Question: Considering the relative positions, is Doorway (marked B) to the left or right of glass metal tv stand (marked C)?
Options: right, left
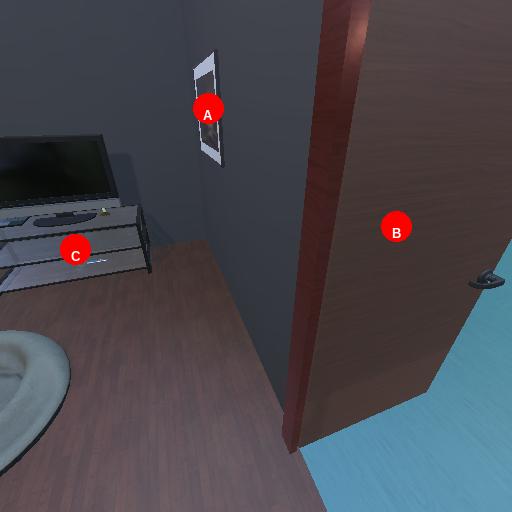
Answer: right